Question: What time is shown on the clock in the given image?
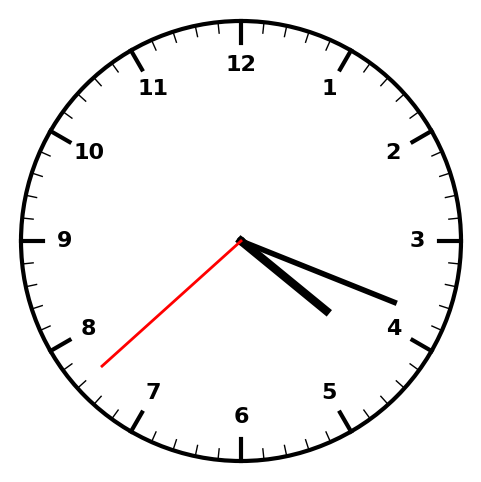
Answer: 04:18:38